Aerial crown-view tile of a tropical tree (Barro Colorado Island, Panama), acquired 20240716:
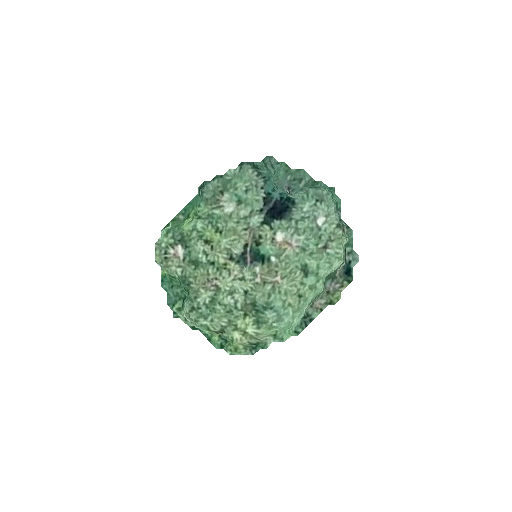
Species: Cecropia insignis
GBIF accepted scientific name: Cecropia insignis
Crown area: 43.619 m²